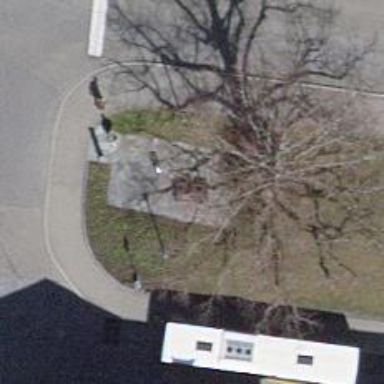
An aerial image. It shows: Bench for seating.